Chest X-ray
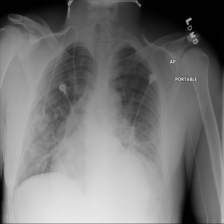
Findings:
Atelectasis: positive
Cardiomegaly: negative
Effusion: negative
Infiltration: positive
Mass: negative
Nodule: negative
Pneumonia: negative
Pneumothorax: negative
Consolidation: positive
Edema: negative
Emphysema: negative
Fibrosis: negative
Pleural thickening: negative
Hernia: negative